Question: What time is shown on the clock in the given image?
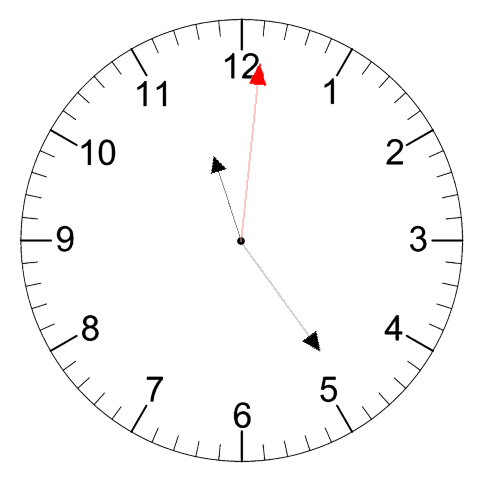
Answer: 11:24:01